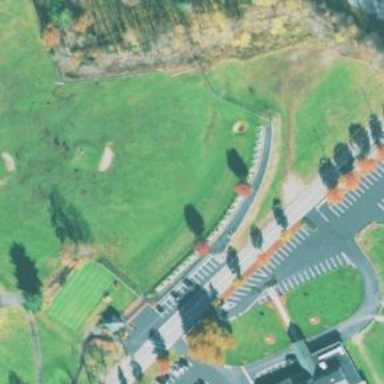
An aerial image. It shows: Grass area designated as golf tee.